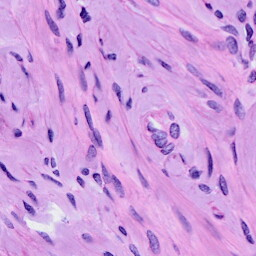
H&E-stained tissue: Cervix